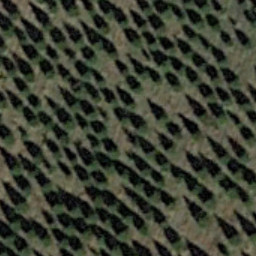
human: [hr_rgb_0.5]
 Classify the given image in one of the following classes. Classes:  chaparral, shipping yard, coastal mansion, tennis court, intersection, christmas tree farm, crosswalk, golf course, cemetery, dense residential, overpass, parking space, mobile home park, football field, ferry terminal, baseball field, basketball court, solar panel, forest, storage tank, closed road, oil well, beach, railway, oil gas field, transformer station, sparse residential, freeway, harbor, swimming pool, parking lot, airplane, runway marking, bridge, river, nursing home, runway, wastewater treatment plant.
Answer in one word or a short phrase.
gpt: christmas tree farm